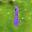
Label: 1